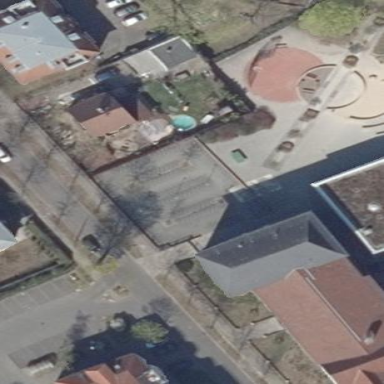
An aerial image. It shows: Bicycle parking area.